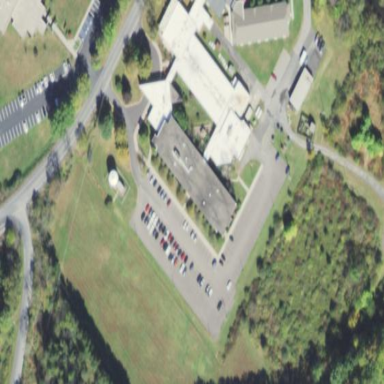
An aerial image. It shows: Nursing home building.